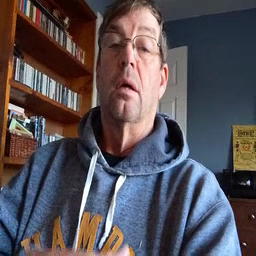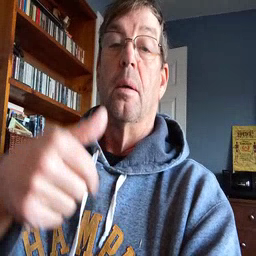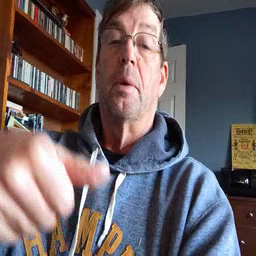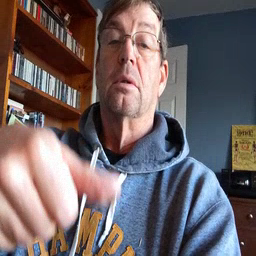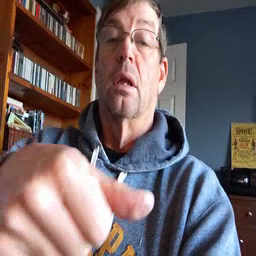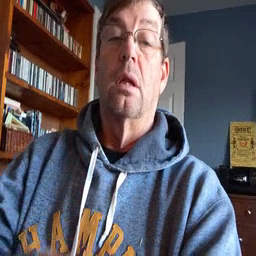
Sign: puzzle